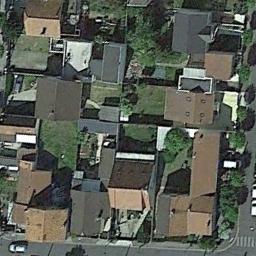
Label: dense_residential